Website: walmart
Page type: address-validator
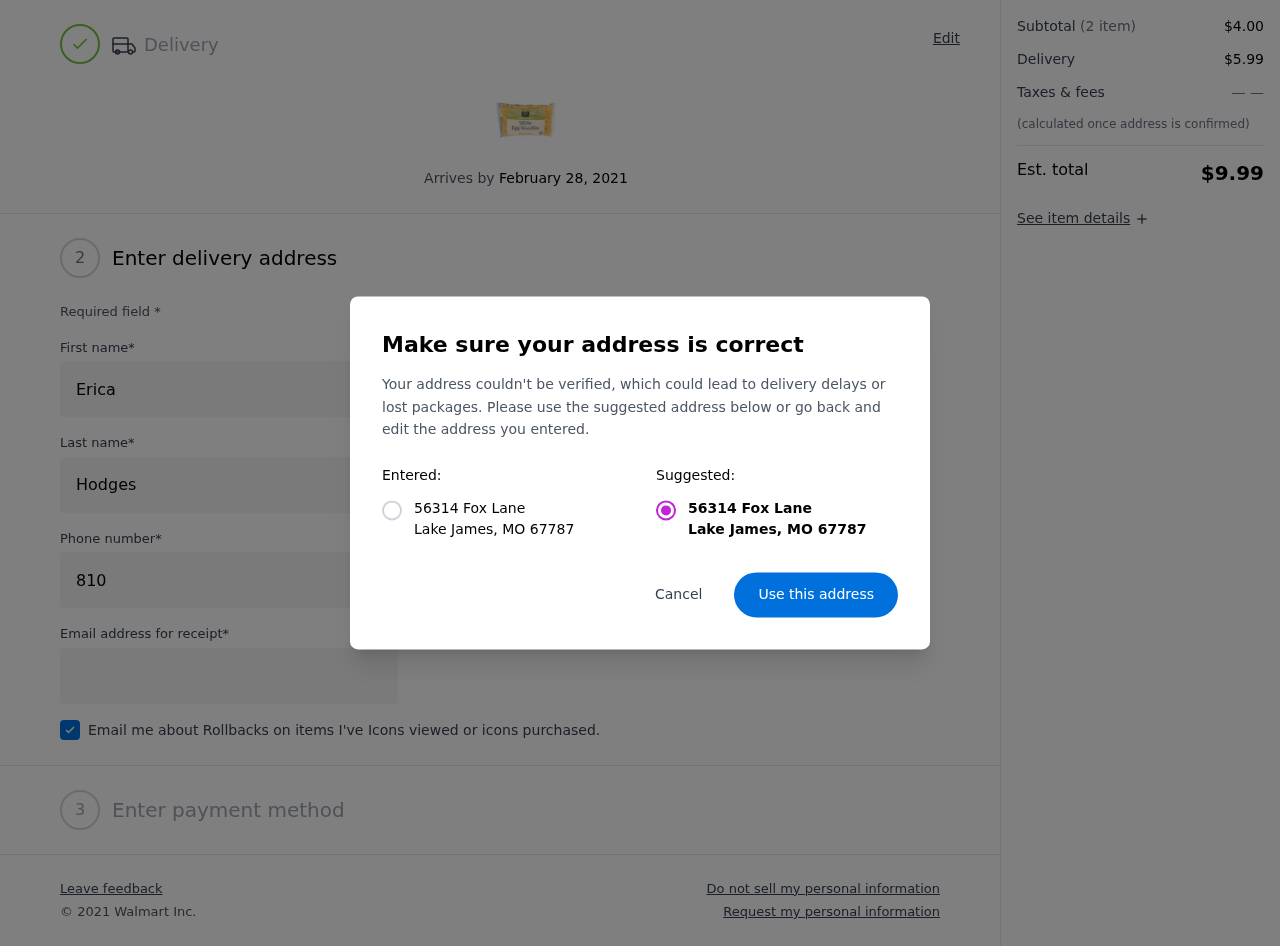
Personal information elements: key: PII_CITY
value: Lake James
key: PII_POSTCODE
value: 67787
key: PII_STATE_ABBR
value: MO
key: PII_STREET
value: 56314 Fox Lane
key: PII_FIRSTNAME
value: Erica
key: PII_LASTNAME
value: Hodges
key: PII_PHONE
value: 8105508353
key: PII_EMAIL
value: ericahodges@yahoo.com
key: PII_POSTCODE_FULL
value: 67787
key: PII_POSTCODE_NUMERIC
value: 67787
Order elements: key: ORDER_DELIVERY_DATE
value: February 28, 2021
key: ORDER_SUBTOTAL
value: $4.00
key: ORDER_SHIPPING_COST
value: $5.99
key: ORDER_TOTAL
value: $9.99